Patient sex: F
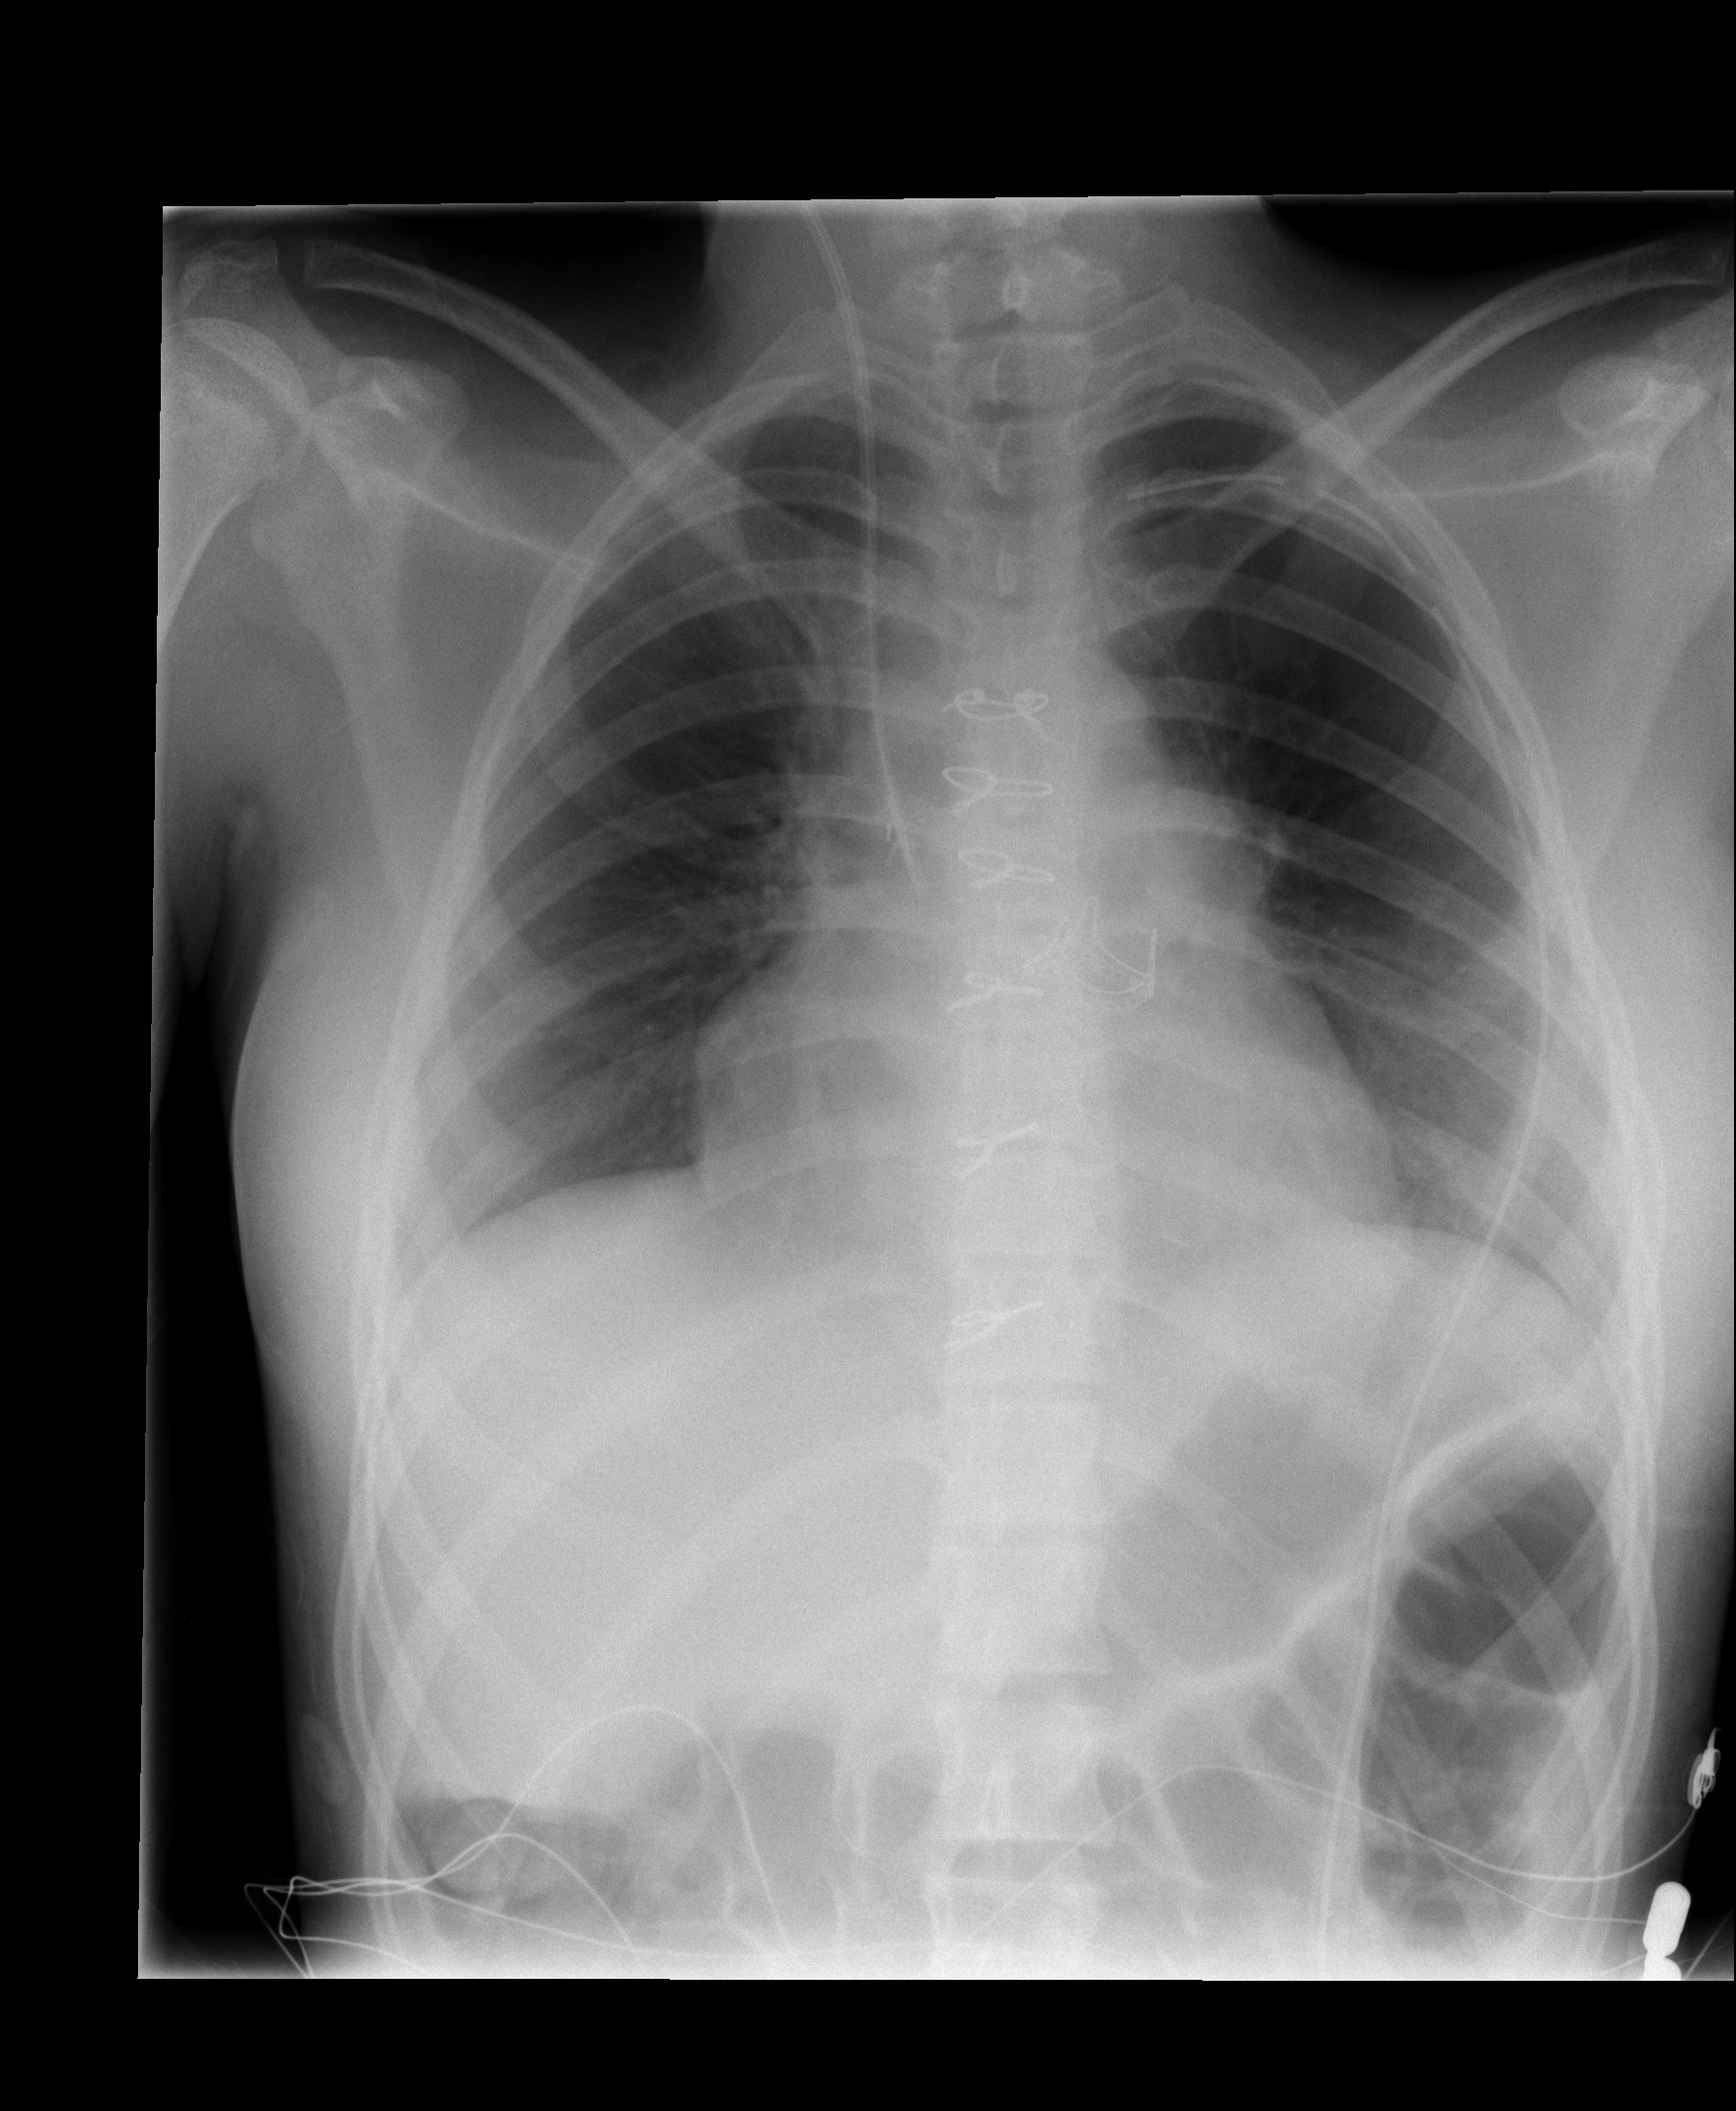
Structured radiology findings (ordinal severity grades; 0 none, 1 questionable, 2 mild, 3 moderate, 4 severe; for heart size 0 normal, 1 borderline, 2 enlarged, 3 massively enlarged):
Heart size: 0
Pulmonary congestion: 0
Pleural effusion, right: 0
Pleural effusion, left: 0
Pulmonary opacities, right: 0
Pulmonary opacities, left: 0
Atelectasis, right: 0
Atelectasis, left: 1